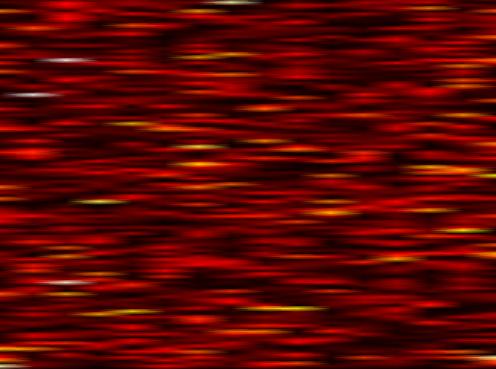
Label: WOLA